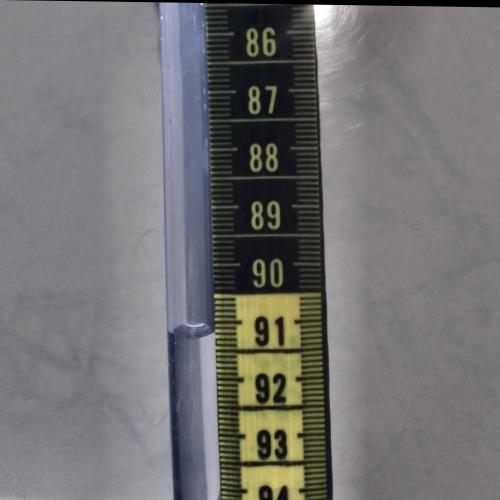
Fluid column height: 91.2 cm